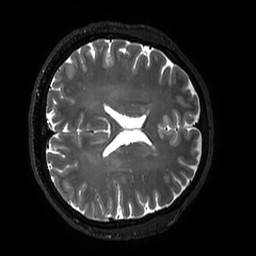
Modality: T2w
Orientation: axial
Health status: ill
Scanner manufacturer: philips
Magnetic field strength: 3 T
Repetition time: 2.5 s
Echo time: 0.331 s